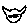
Label: cat